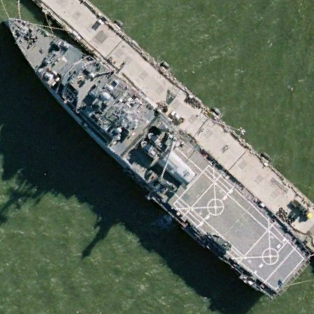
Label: combat